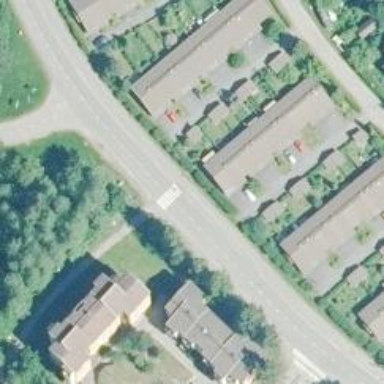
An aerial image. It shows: Residential road with asphalt surface. It includes cycle track.